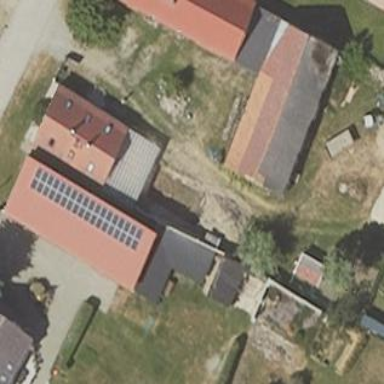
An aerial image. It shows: Shed.